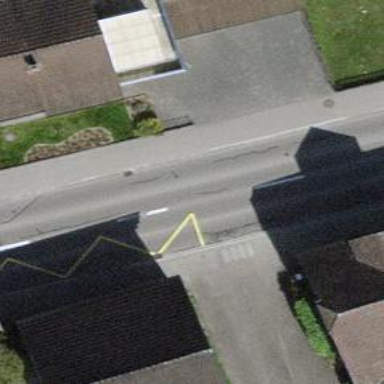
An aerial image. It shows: Bus stop with designated public transport stop position.